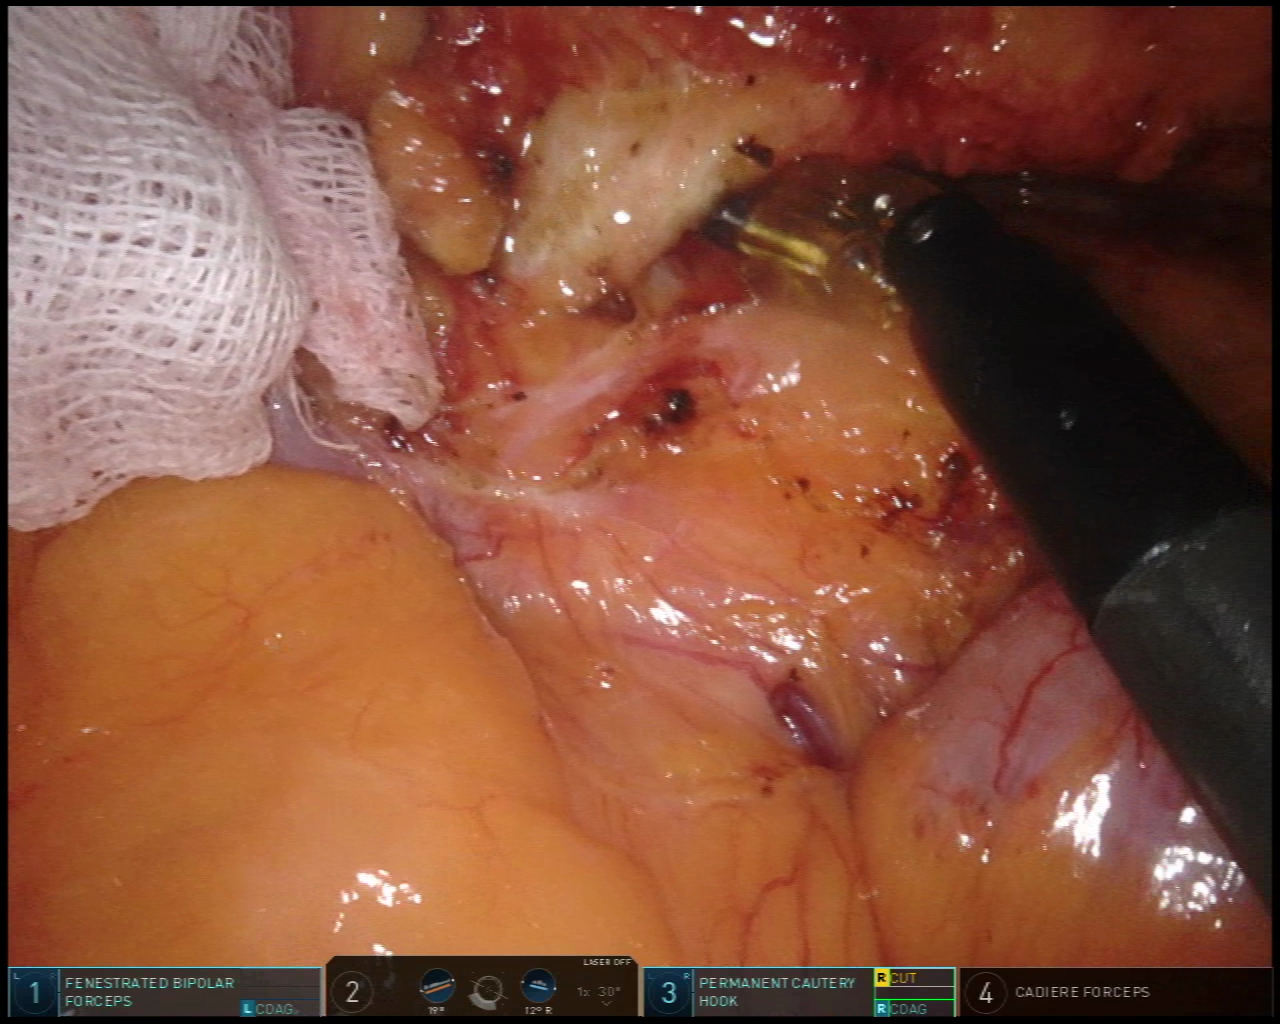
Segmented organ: inferior_mesenteric_artery
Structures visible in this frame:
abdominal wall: no
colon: no
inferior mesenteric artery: yes
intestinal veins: no
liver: no
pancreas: no
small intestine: yes
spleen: no
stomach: no
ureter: no
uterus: no
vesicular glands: no